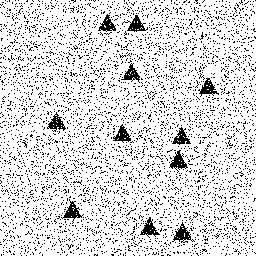
Squares: 0
Triangles: 11
Stars: 0
Total shapes: 11